Question: I am looking for following;

I have done this;
Initial 'UIButton' setup;
'''
self.changeButton = [UIButton buttonWithType:UIButtonTypeSystem];
[self.changeButton setTitle:@"MyText" forState:UIControlStateNormal];
[self.view addSubview:self.changeButton];
[self.changeButton mas_makeConstraints:^(MASConstraintMaker *make) {
make.left.top.equalTo(self.view);
make.width.equalTo(@150);
make.height.equalTo(@50);
}];
'''
I have tried followings;
Following both gives the same results as shown in the figure above;
'''
self.changeButton.transform = CGAffineTransformMakeRotation(-M_PI_2);
self.changeButton.layer.transform = CATransform3DMakeRotation(-M_PI_2, 0, 0, 1);
'''
I have also setup button initially like below and tried to rotate only 'TitleLabel' but it just displays text as "..." - may be doesn't have enough space for 'TitleLabel' after rotation;
'''
[self.changeButton mas_makeConstraints:^(MASConstraintMaker *make) {
make.left.top.equalTo(self.view);
make.width.equalTo(@50);
make.height.equalTo(@150);
}];
self.changeButton.titleLabel.transform = CGAffineTransformMakeRotation(-M_PI_2);
'''
Can someone please help me to get the actual result? What am I missing?
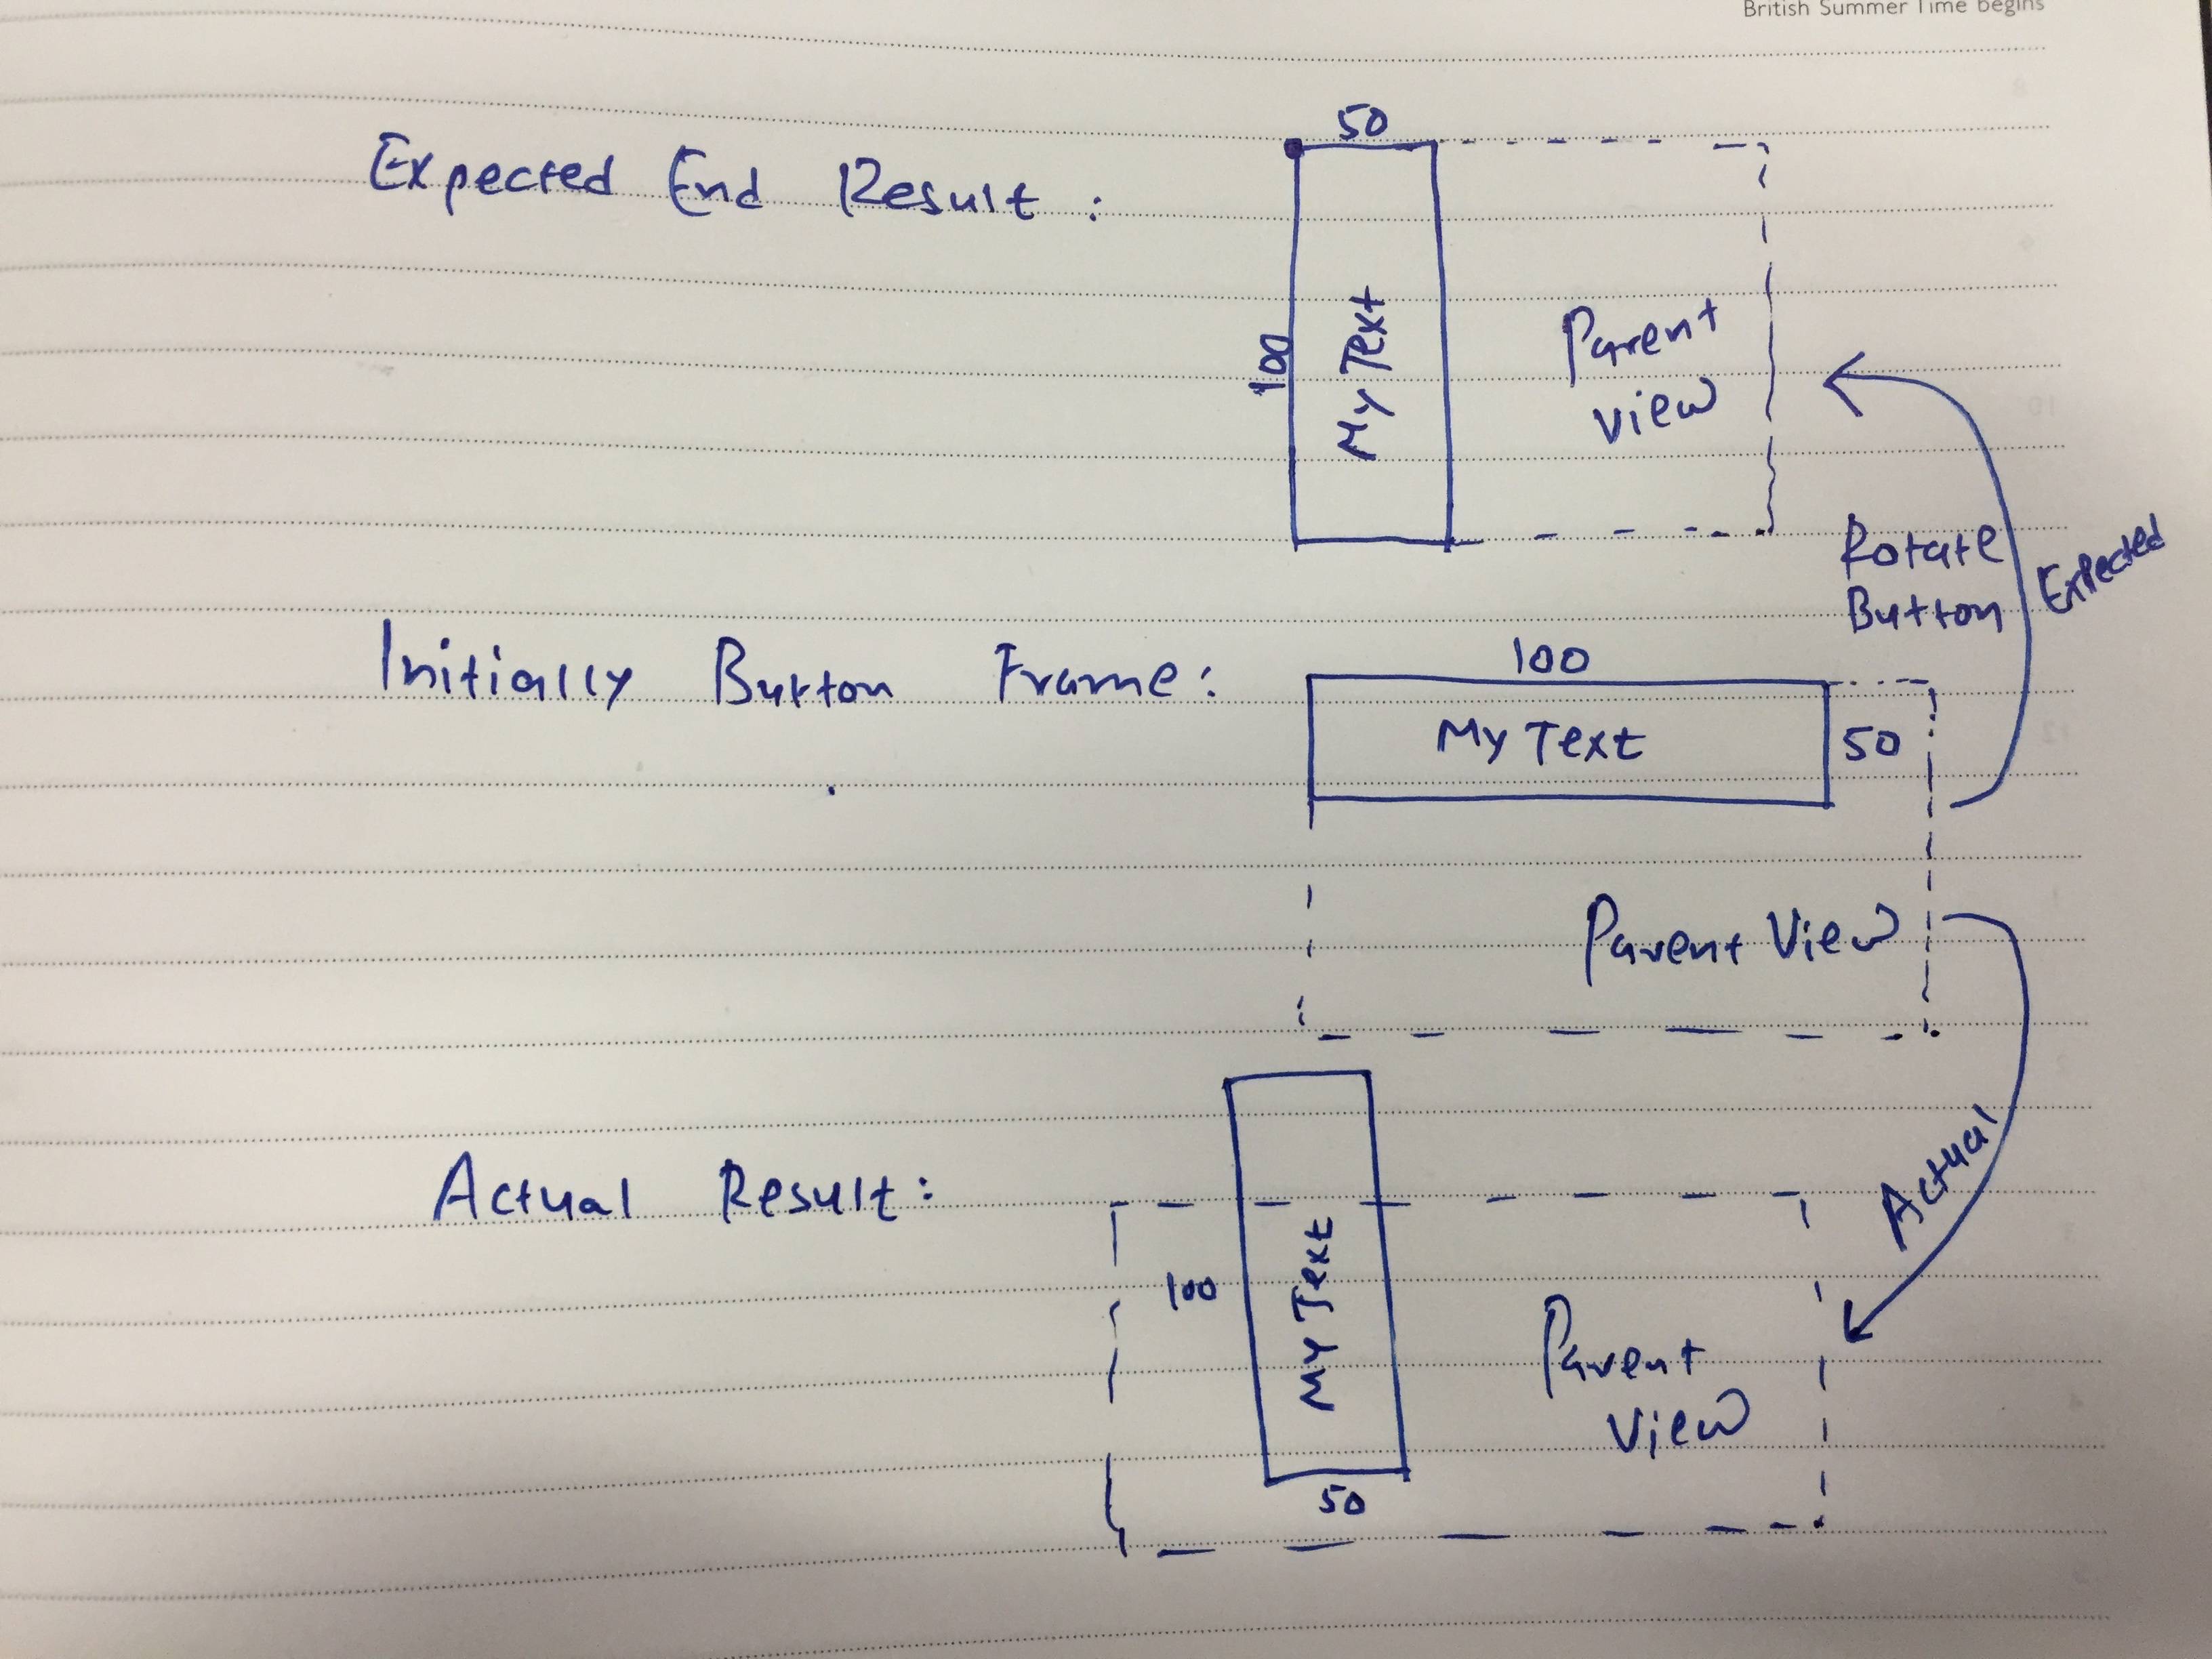
Answer: I think I got it - as button gets rotated from the Center, I will need to change my initial button frame accordingly.
Following worked;
'''
[self.changeButton mas_makeConstraints:^(MASConstraintMaker *make) {
make.left.equalTo(self.view).offset(-50);
make.top.equalTo(self.view).offset(50);
make.width.equalTo(@150);
make.height.equalTo(@50);
}];
'''